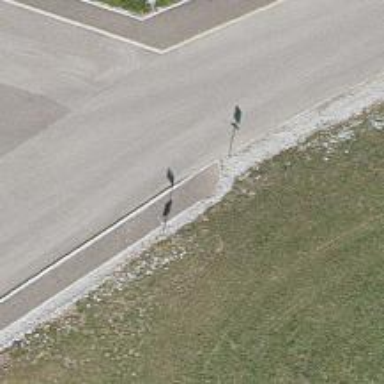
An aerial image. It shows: Bus stop with platform for public transport.